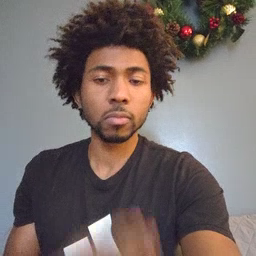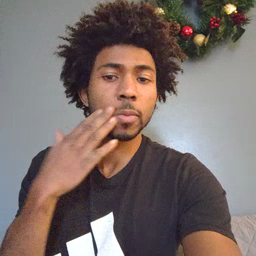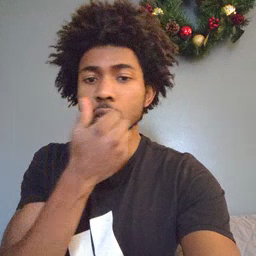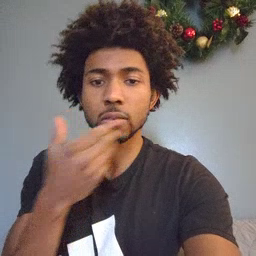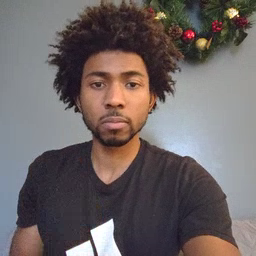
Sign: napkin